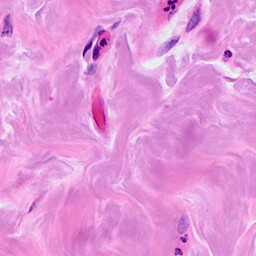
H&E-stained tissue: Breast